Question: To space things equally in CSS is relatively simple. There are also many questions on stack overflow pertaining to it, but one thing it does not explain is how to put spaces (or margin-left & margin-right) between each box.
To illustrate, this is what I would like to accomplish:

I feel like I'm taking a long route by using three differently named divs to make this happen:
'''
#moreinfobar
{
}
#moreinfobarbox
{
float:left;
width:33.33%;
}
#moreinfobarbox-info
{
margin:0 20px;
background-color:#ffffff;
-webkit-box-shadow: 0px 0px 5px 1px #000000;
box-shadow: 0px 0px 5px 1px #000000;
}
'''
'''
<div id="moreinfobar">
<div id="moreinfobarbox"><div id="moreinfobarbox-info">Test1</div></div>
<div id="moreinfobarbox"><div id="moreinfobarbox-info">Test2</div></div>
<div id="moreinfobarbox"><div id="moreinfobarbox-info">Test3</div></div>
</div>
'''
I tried to get it work with two separately name divs to no avail. Is it possible to condense my code?
Three divs (WORKS):
<URL>
Two divs (BROKEN):
<URL>
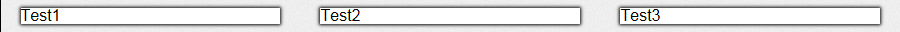
Answer: The best way I feel is to just set the margin to 5%. Here's the jsfiddle: <URL>